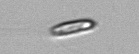
Label: Chrysochromulina